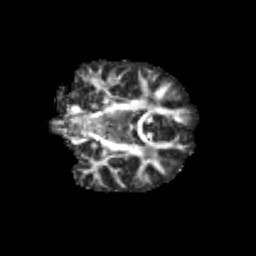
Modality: FA
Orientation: coronal
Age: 13
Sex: male
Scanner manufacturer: siemens
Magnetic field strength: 3 T
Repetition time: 3.8 s
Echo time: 0.07 s